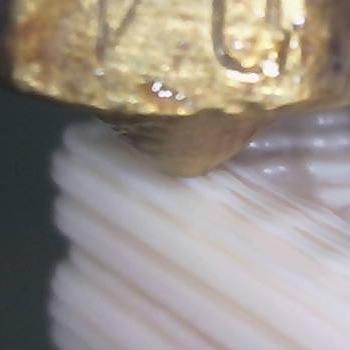
Flow rate: 42%